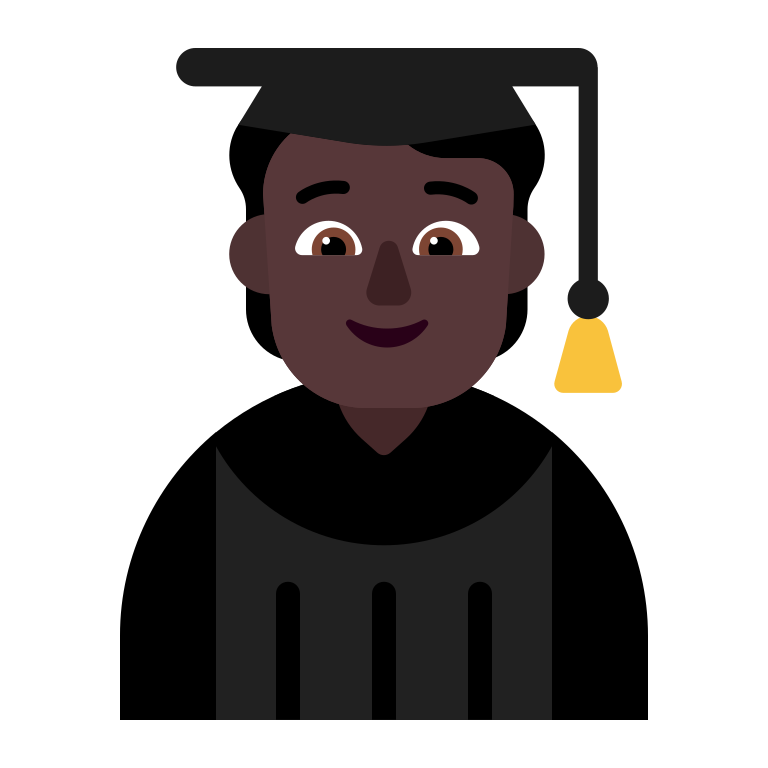
student flat dark